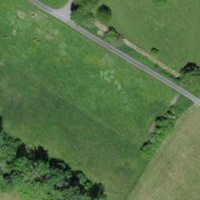
EUNIS habitat code: 52
Species observed at this site:
Prunus padus